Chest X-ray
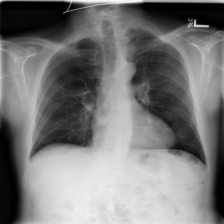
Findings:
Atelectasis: negative
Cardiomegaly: negative
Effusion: negative
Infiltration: negative
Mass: negative
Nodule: negative
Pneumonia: negative
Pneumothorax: negative
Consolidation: negative
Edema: negative
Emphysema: negative
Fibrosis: negative
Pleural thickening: negative
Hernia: negative